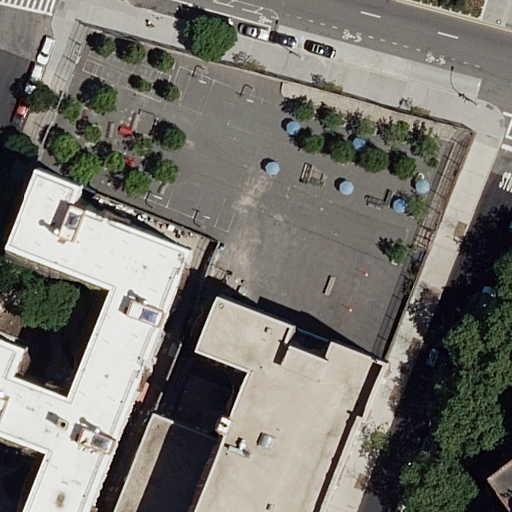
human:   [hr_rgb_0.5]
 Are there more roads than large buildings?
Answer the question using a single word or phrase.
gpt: yes

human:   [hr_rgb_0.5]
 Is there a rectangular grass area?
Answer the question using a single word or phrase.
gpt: no

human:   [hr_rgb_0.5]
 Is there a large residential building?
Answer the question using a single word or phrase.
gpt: yes

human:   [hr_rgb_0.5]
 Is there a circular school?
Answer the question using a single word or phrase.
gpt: no

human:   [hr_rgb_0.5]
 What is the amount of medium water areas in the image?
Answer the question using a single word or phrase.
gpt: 0

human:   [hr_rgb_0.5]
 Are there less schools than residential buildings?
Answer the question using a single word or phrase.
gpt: yes

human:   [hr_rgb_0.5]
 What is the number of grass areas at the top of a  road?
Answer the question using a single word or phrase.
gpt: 1

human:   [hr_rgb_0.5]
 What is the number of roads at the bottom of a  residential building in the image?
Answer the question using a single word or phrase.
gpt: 0

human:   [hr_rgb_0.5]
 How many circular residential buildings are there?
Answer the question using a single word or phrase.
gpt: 0

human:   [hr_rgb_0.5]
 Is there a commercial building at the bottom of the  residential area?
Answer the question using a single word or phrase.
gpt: no

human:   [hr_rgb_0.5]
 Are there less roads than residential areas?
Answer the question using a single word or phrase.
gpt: no

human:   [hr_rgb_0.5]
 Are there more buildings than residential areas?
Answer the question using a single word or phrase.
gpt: yes

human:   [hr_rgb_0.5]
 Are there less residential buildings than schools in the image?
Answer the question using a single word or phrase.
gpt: no

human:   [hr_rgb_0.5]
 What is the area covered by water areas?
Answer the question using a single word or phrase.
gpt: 0m2

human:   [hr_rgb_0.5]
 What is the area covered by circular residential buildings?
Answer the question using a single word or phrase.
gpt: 0m2

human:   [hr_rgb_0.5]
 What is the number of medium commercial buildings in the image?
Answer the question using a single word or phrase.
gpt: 0

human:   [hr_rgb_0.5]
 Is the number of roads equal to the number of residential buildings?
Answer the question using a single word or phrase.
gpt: no

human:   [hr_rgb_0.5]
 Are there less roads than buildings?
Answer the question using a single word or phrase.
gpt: no

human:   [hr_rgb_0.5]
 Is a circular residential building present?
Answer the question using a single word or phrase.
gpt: no

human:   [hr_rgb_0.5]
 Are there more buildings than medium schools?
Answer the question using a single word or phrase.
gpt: yes

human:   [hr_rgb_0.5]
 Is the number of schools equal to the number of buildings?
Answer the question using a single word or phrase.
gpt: no

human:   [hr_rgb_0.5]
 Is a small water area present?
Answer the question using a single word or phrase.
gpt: no

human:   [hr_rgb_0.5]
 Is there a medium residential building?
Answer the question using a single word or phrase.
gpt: yes

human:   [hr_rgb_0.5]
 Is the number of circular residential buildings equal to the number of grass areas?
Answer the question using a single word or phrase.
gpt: no

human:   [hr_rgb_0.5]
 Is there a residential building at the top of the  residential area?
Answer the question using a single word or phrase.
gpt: yes

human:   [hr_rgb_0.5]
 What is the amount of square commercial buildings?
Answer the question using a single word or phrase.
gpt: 0

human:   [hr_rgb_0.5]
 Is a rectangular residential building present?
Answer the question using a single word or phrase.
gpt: yes

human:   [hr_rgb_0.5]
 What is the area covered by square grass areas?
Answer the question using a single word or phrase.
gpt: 0m2

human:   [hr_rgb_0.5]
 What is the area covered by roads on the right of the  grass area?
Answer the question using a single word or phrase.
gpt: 0m2

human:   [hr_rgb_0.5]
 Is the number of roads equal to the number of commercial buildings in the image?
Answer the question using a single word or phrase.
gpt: no

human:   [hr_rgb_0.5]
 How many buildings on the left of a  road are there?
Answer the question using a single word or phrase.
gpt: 2

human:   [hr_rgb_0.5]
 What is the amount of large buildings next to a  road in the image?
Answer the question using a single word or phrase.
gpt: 2

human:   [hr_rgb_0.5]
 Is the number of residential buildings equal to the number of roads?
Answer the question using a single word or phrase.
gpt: no

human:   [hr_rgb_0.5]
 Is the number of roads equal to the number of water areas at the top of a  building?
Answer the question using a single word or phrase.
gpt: no

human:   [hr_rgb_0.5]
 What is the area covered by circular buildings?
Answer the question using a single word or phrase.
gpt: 0m2

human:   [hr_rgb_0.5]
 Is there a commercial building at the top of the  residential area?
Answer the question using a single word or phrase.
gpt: no